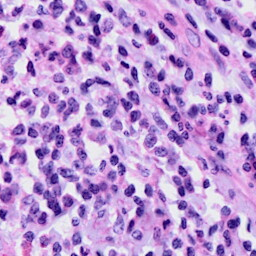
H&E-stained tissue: Cervix